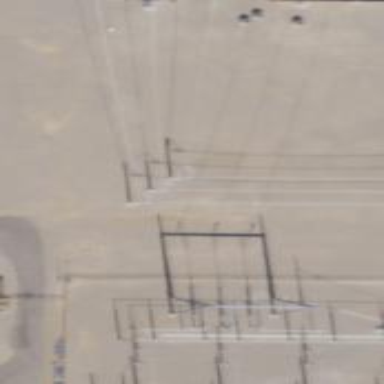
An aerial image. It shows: Power tower.